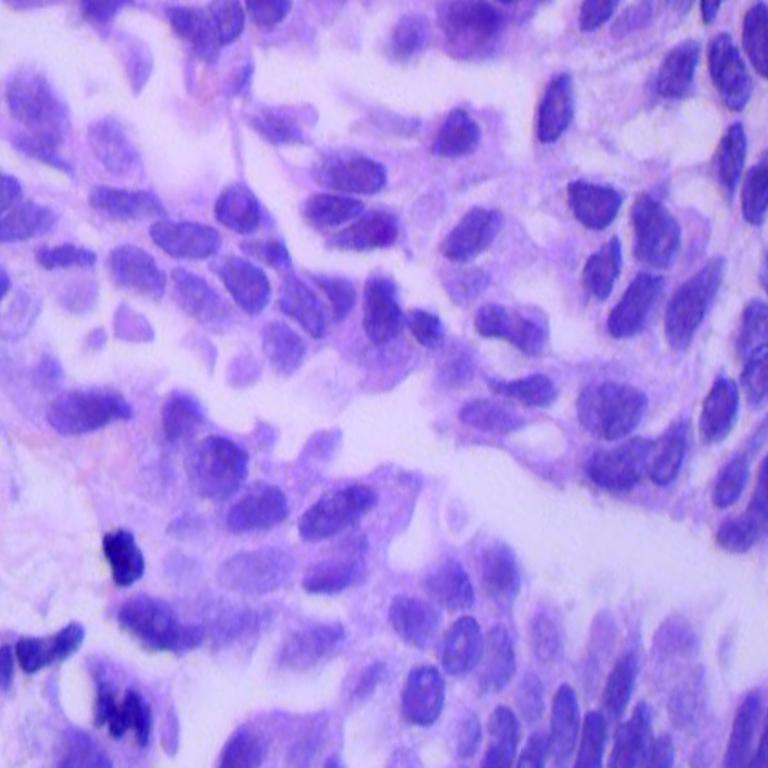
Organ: lung
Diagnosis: adenocarcinomas